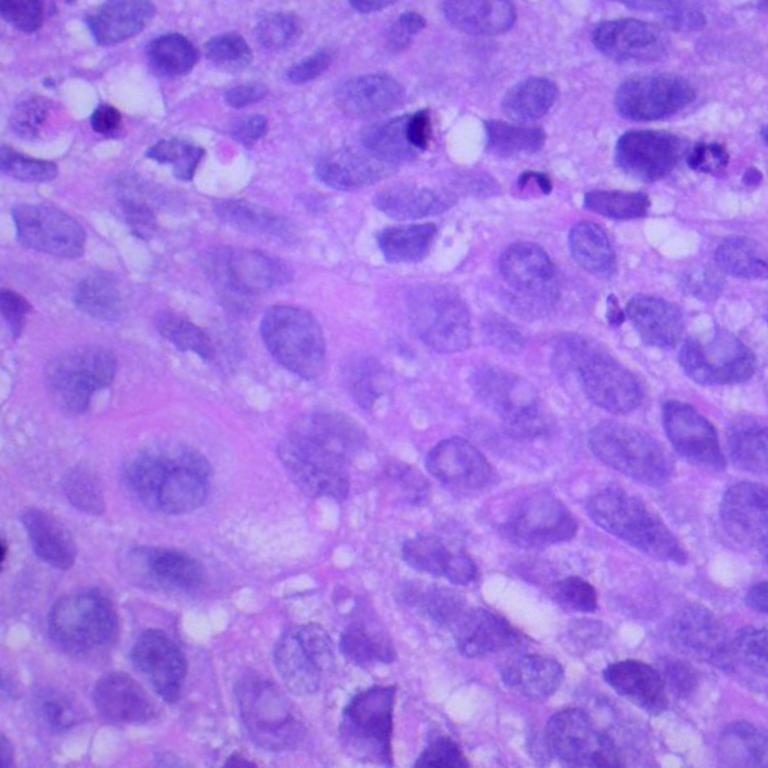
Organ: lung
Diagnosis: squamous carcinomas